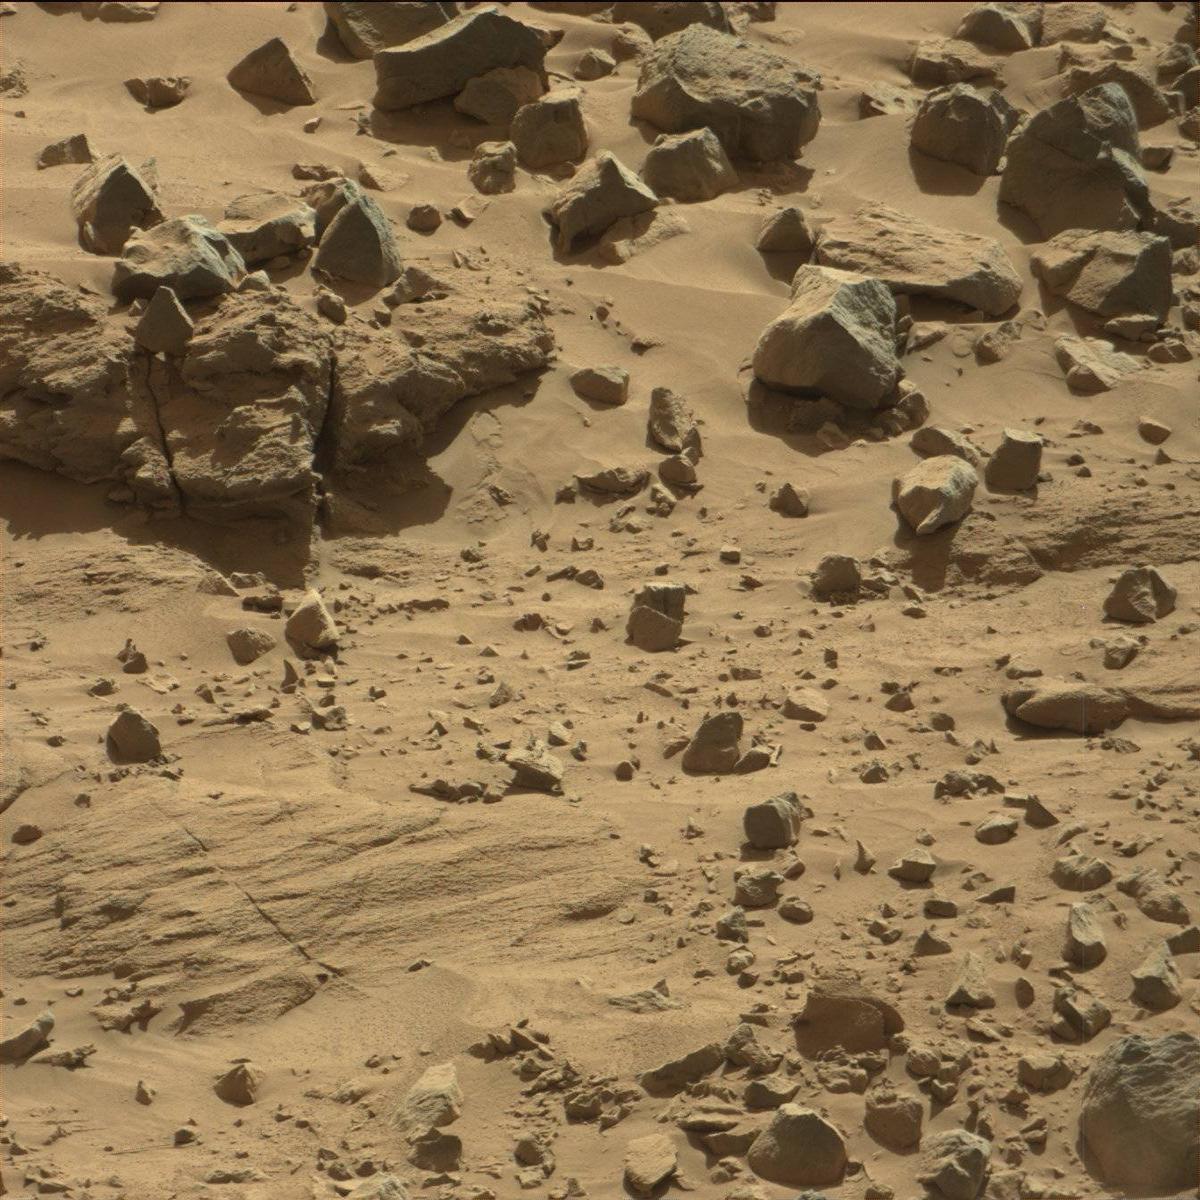
Terrain classes present: Bedrock, Rock, Sand / Soil